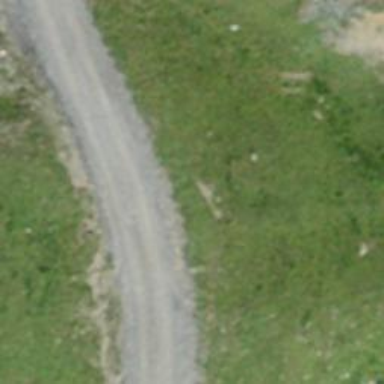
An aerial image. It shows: Gravel track with grade2 tracktype.